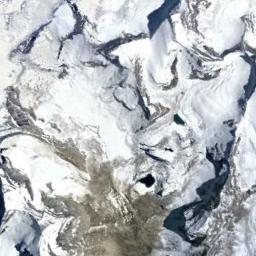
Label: snowberg